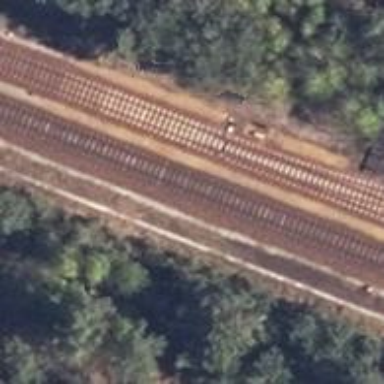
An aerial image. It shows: Railway switch with the turnout on the left side.